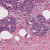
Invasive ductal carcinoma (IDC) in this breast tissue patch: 1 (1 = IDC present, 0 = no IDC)